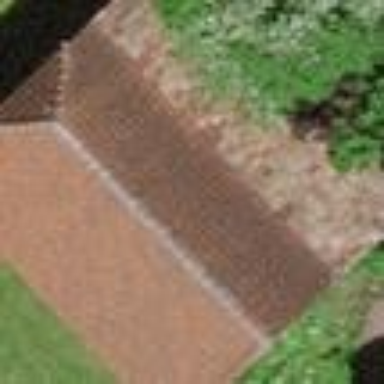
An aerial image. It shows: Barn.